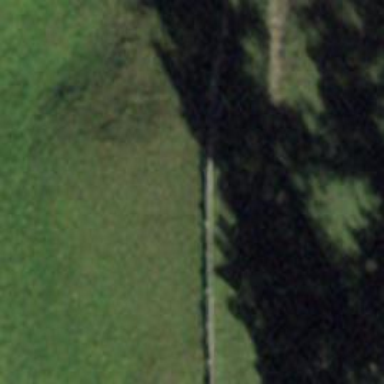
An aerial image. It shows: Fence is in the image.